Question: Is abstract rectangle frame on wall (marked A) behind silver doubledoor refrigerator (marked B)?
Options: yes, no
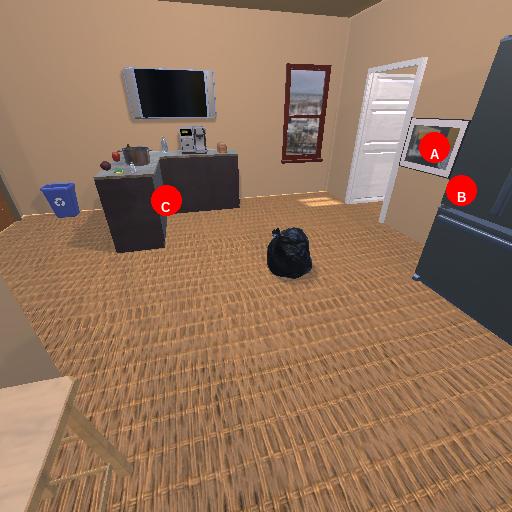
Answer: yes